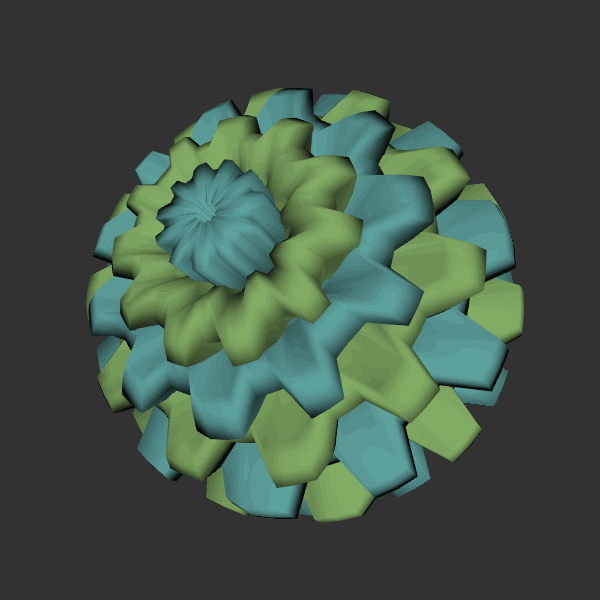
Background: dark